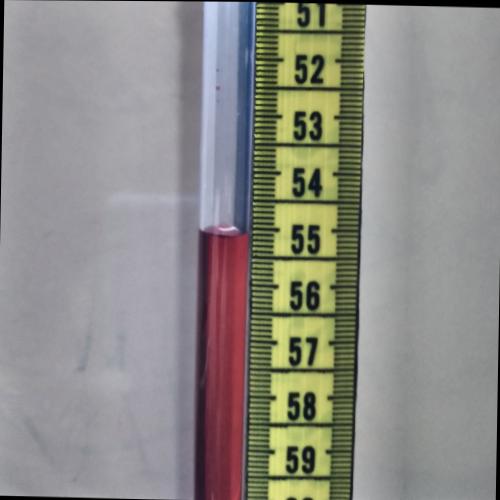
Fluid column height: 55.1 cm